Question: I'm getting started with WebStorm 9. I created an HTML 5 Boilerplate project and I noticed a 'src' and a 'dist' folder.
Is there a standard command to compile the content of the 'src' folder into the 'dist' folder?
This is how my project looks like:

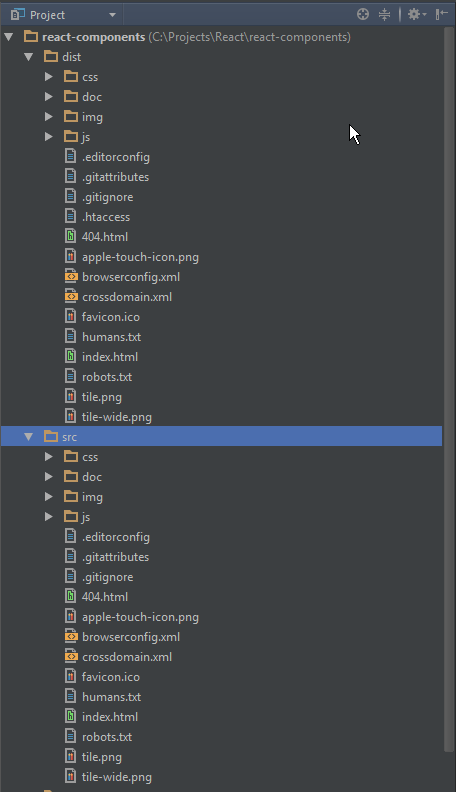
Answer: It looks like HTML5 Boilerplate comes with a 'gulpfile.js' file, so it looks like it wants to use <URL> to build assets from 'src' into 'dist'.
If you have Gulp installed, you can run 'gulp build' in your project directory.
If you don't have Gulp installed, you should install it with <URL>. HTML5 Boilerplate has a 'package.json' file that includes Gulp, so install npm and then run 'npm install' in your project directory, and that should install everything that HTML5 Boilerplate expects.